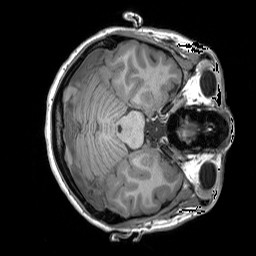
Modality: T1w
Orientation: axial
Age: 20
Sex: female
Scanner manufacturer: siemens
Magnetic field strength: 3 T
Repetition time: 1.9 s
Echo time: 0.00252 s